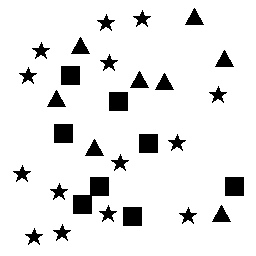
Squares: 8
Triangles: 8
Stars: 14
Total shapes: 30